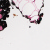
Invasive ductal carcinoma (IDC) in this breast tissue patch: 0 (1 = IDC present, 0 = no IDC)